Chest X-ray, PA view. Patient: 48 years old, sex M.
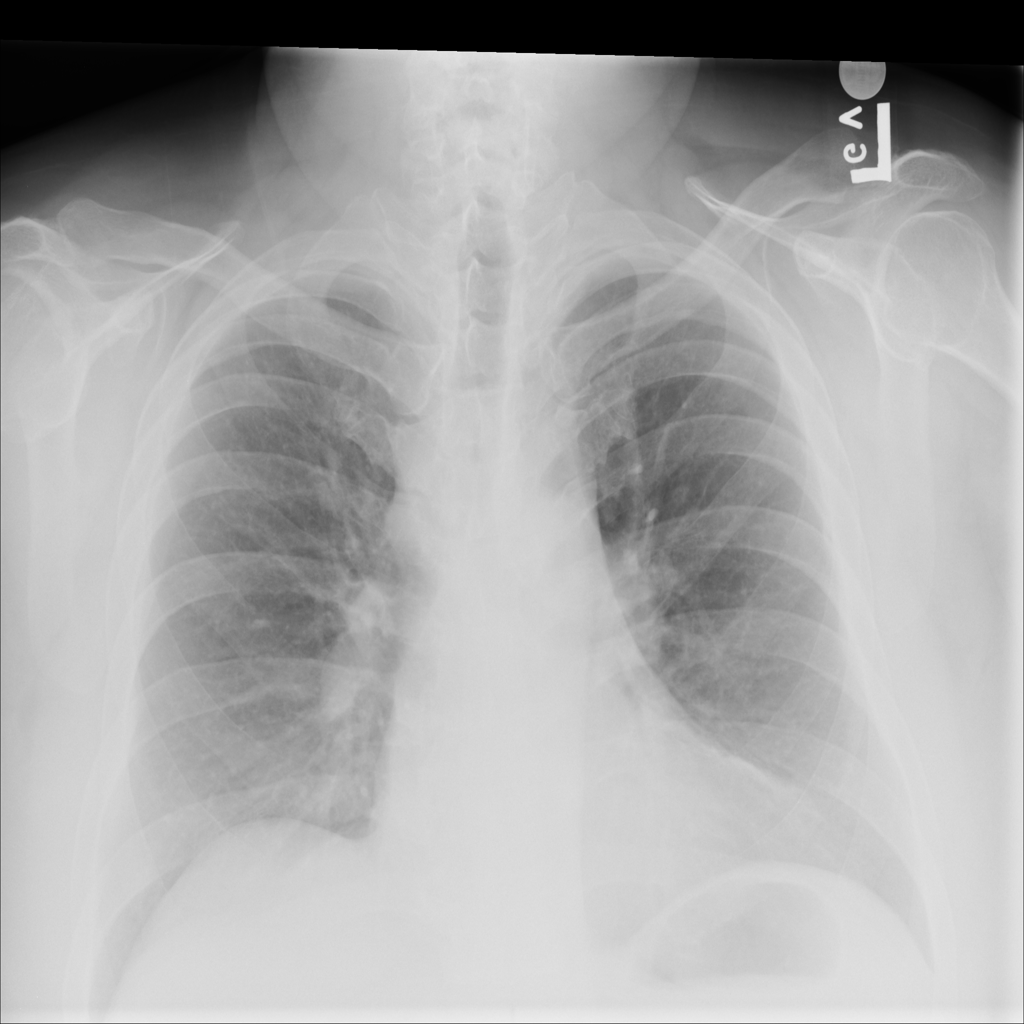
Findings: No Finding